Question: I am struggling to find information on a lot of small issues I'm starting to come across since recently integrating the ObjectListView into my application. I must admit, I love the control and it takes a lot of work away from me by having the control pretty much do everything that I need.
However, amongst a few issues that I've come across thus far, one is the fact that if I turn off grouping for individual columns it no longer allows me to sort these columns.
For example, my ListView control has an ID, Summary, Location, etc., etc. I currently run grouping on the ID because I attach a unique footer against every ID and it looks good. But, when I click on Summary, or Location it then groups all items by Summary or Location and therefore I end up with the group header but no footer anymore because the footer no longer corresponds with the ID.
What I want to achieve is to allow the user to click on any other column, but still maintain the group by ID and thus keep the footer against each item. I only want the items to sort, not group, but as mentioned, when I turn off the grouping against each column, it turns off the sort function.
Basically, looking at the screenshot below, I want to be able to click on the Priority Column Header (for example) to sort the list of object by Priority, but still maintain the Group By Ticket (with the Group Footer details). And basically be able to click on any Column header to sort the list but keeping the grouping by Ticket.

I have intercepted the OLV_BeforeCreatingGroups event to add:
'''
e.Parameters.GroupByColumn = Ticket_ID
'''
This now seems to maintain my grouping by Ticket no matter what Column header I click on, but I now loose the sort functionality.
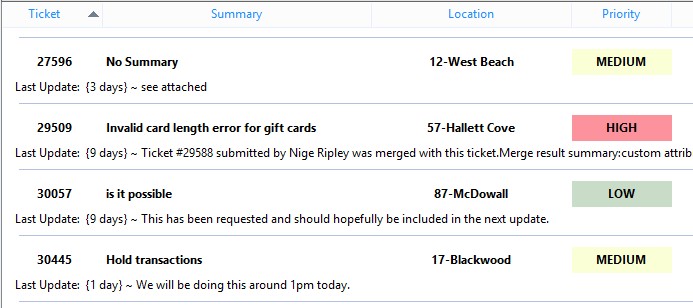
Answer: Try setting 'AlwaysGroupByColumn' to be the TicketId column. That will do the trick :)
Second attempt:
Thanks for the screenshot. I think I understand what you want. You are hoping that clicking on the header will sort the groups themselves. That's not the default behaviour, which is to sort the rows within each group.
To do what you are asking:
1. Listen for BeforeCreatingGroups event and fill in the GroupComparer property on the event argument block. This comparer controls the ordering of the groups.
2. The default group order is based on OLVGroup.SortValue. So you could install a GroupFormatter delegate and change the SortValue for each group so they are ordered in the manner you want.
In either case, you will need to use 'PrimarySort' and 'PrimarySortOrder' to know which column the user last clicked.